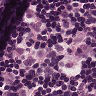
Metastatic tissue present: yes